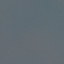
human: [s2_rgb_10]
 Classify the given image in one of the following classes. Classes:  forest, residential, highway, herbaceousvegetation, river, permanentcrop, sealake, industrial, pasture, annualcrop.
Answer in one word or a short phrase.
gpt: SeaLake